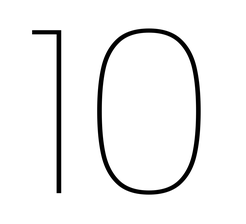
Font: Poppins-Thin